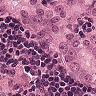
Metastatic tissue present: yes